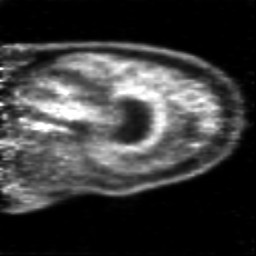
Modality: PET
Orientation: sagittal
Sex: male
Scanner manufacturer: siemens